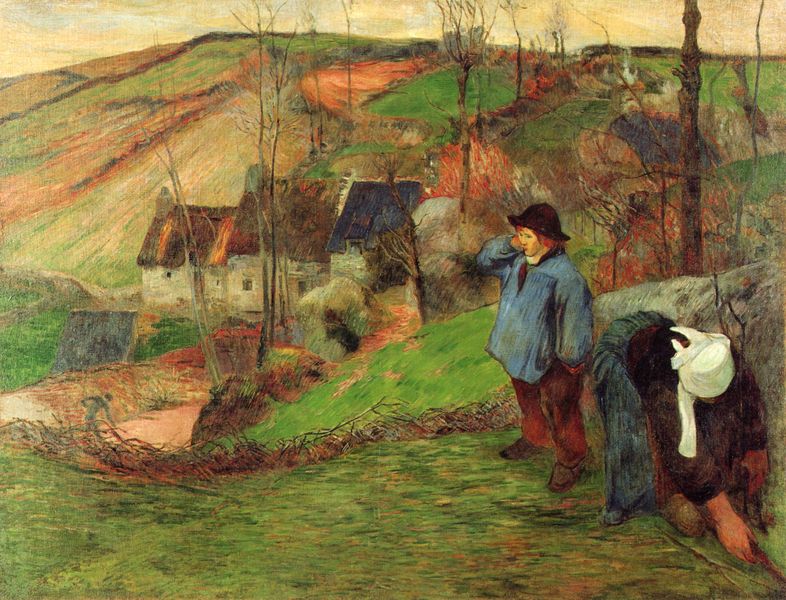
Titel: Bretonischer Schäfer
Künstler: Paul Gauguin
Standort: Tokyo
Institution: The National Museum of Western Art
Schlagwörter: baum, blau, dunkel, gemälde, hand, himmel, mann, weiß, bäume, gelb, grün, landschaft, menschen, ocker, äste, abend, braun, bunt, fenster, frankreich, frau, grau, hell, hut, hüte, kopfbedeckungen, männer, ohr, orange, schwarz, strasse, stroh, tür, dach, gebäude, gras, haus, rot, tuch, weg, wiese, zaun, haube, rock, hemd, hose, mütze, mützen, kleidung, mensch, bild, ast, erde, feld, felder, häuser, hügel, strauch, weide, zweige, büsche, wiesen, land, haare, mantel, kind, mutter, paar, gebeugt, rosa, schön, tal, traurig, wald, anhöhe, arbeit, bauern, kamin, schornstein, kopfbedeckung, schürze, schuhe, moderne, pointilismus, acker, arbeiten, bäuerin, ernte, feldarbeit, sammeln, berge, gebirge, hang, dorf, dächer, giebel, mauer, schornsteine, kahl, rind, bauernhof, herbst, hütten, van gogh, arbeiter, querformat, weib, kopftuch, tiefe, junge, nachdenklich, frühling, bauer, gauguin, harmonie, bücken, knabe, bub, stöcke, kittel, schuh, tracht, ländlich, feldrand, hosentasche, bauernhaus, gehöft, rain, landwirtschaft, gebückt, trachten, brennholz, frühjahr, landarbeit, pflug, bäurin, hecken, bildtiefe, arbeiterin, giebl, seg, sthen, jäten, farbharmonie, schüze, schüre, giebeldächer, blaukittel, komplimentärkontraste, arbeiterbild, hühgel